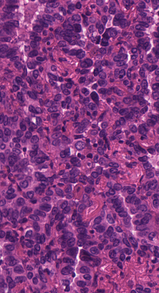
Tumor epithelial tissue: yes
Tumor-associated stroma tissue: no
Normal tissue: no